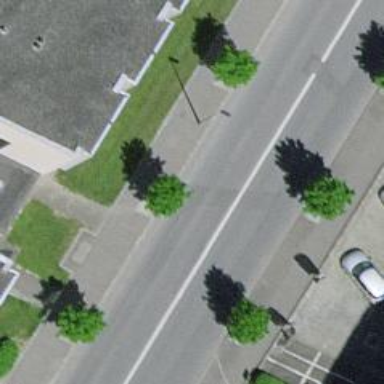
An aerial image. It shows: Beautiful avenue lined with broadleaved trees.